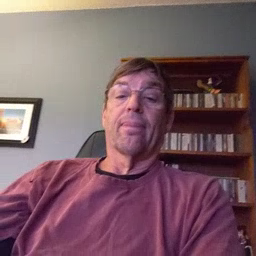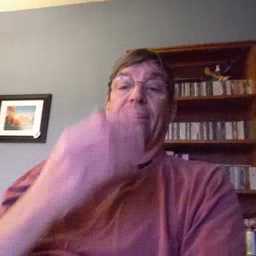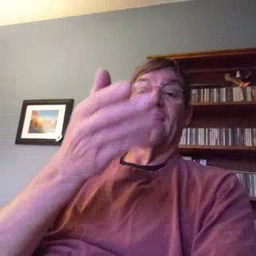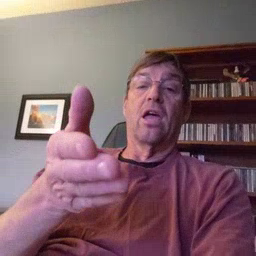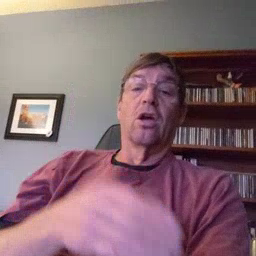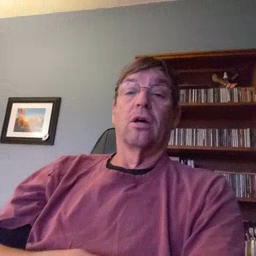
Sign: there